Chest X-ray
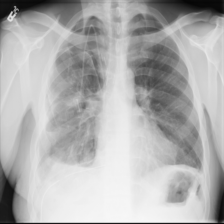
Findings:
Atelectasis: negative
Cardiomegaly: negative
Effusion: negative
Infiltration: negative
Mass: negative
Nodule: negative
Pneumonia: negative
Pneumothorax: negative
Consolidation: negative
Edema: negative
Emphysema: negative
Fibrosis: negative
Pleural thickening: negative
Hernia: negative